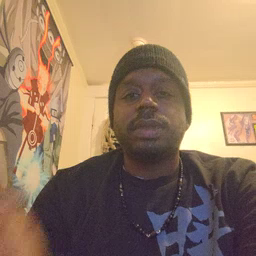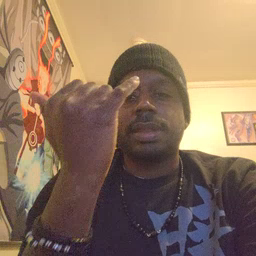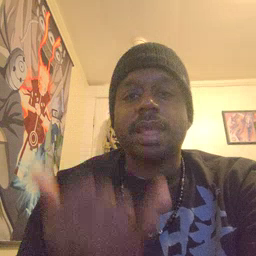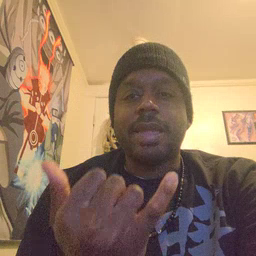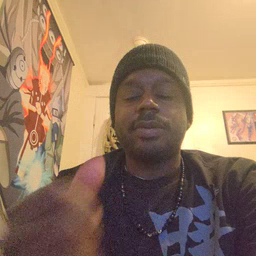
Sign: now